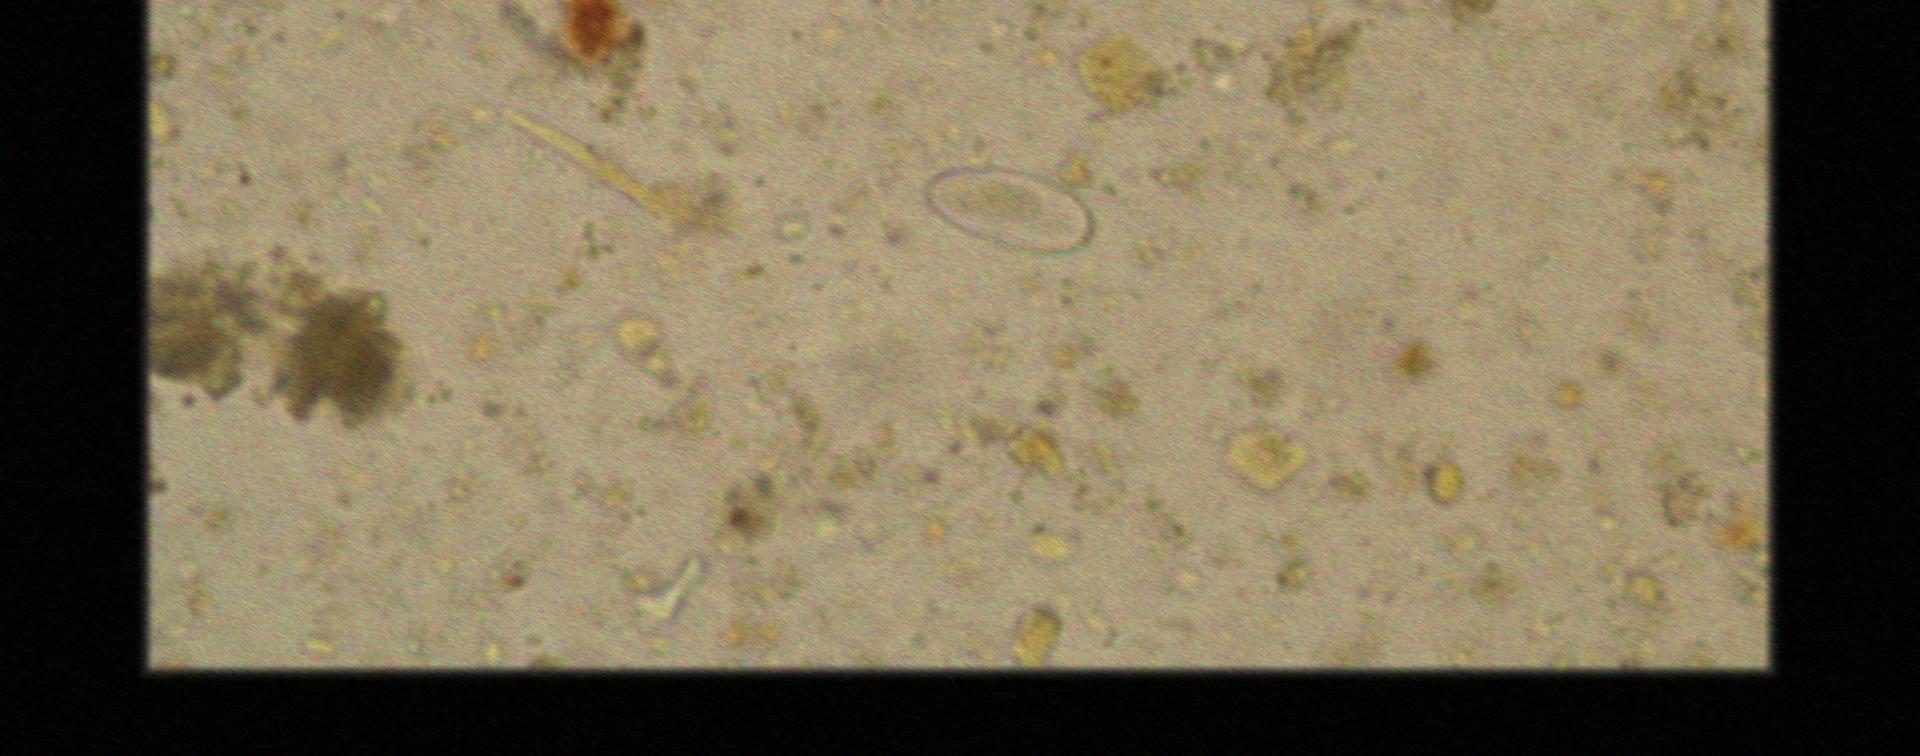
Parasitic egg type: Enterobius vermicularis